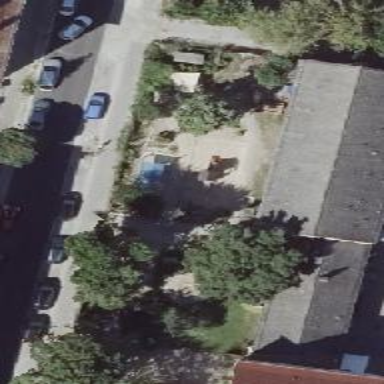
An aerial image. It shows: Playground with various play structures.